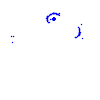
Particle: kaon